Question: I have a main window with 3 child: 'hwndTocBox' (left panel), 'hwndSplitter' and 'hwndCanvas' (right panel).
'hwndTocBox' has a child 'hwndTreeView', which is a TreeView control. When I drag 'hwndSplitter' to the right (i.e want to make 'hwndTocBox' and hence 'hwndTreeView' bigger), the content (and background?) of 'hwndCanvas' and 'hwndSplitter' will remain for a while. (When I drag the splitter to the left, there is no problem at all.)
When 'hwndSplitter' is draged, it uses 'DeferWindowPos()' to resize and move 'hwndTocBox', 'hwndSplitter' and 'hwndCanvas'. When 'hwndTocBox' is resized, in 'WM_SIZE' case of its windows procedure, it resizes 'hwndTreeView' (still using 'DeferWindowPos()', since it resizes not only 'hwndTreeView' but also others).
I have tried to use 'CLIPCHILDREN' and 'WS_CLIPSIBLINGS' in several places, but it doesn't solve the problem.
Why the contents remain there for a while and erased later?
Could you indicate me how to solve this issue, please.

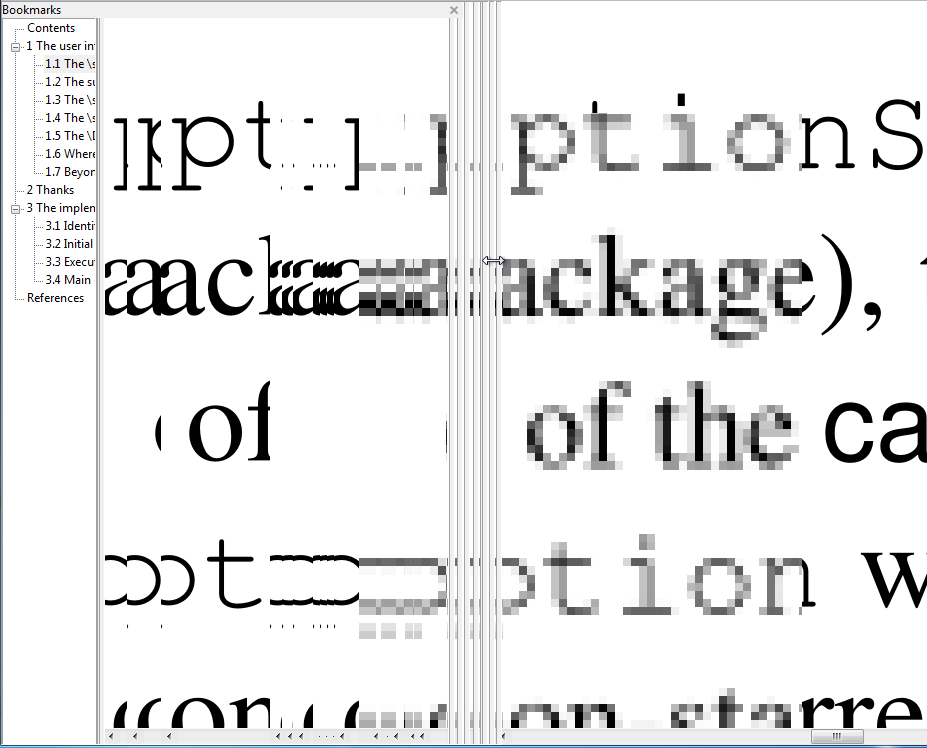
Answer: You'll need to repaint the portions of the window that you've resized, otherwise you'll get these strange artifacts. There's a reason they look like smears, because that's almost exactly what they are. A certain portion of the content was painted and appeared on screen normally. Then you resized the window. The portion that had already been painted was not repainted because you didn't invalidate it, but the newly-exposed portion had to be repainted because there was nothing there before.
The fix is simple: add a call to the <URL> at the bottom of your resizing code to ensure that the portion of the window you're resizing gets redrawn the next time that the window processes a 'WM_PAINT' message.
If you want to make sure that a 'WM_PAINT' message gets processed immediately (resulting in the immediate redrawing of your window's affected regions), follow up with a call to the <URL>. But this really shouldn't be necessary. It's much more efficient to postpone all of the redrawing to later when everything is finalized, rather than doing it incrementally. Relatively speaking, repainting a window is an expensive operation.